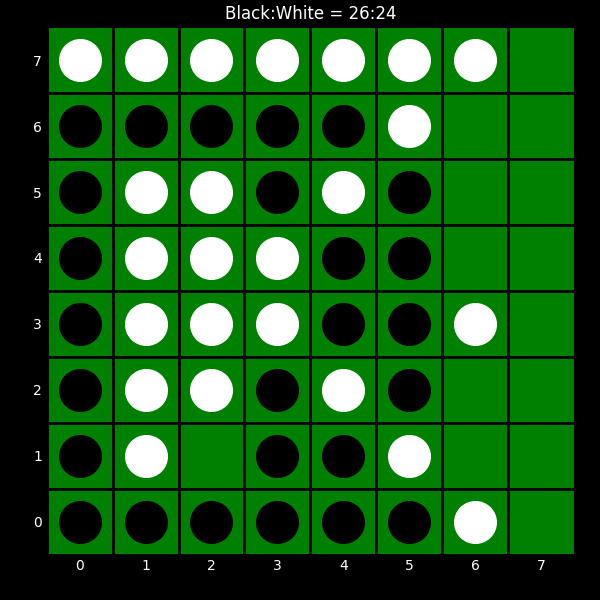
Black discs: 26
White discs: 24